Question: I have an image with id 'myimage'. It has a width of '300px' and height '100px'. each 100px wide portion has a unique color, like below
'''
------------------------
| red | green | blue |
------------------------
'''
Is it possible to use each portion (having width & height '100px') with different id so that the image can be used as a button with different functions to each portion??
Answer only if it is possible and comment for others.
thanks in advance...':)'

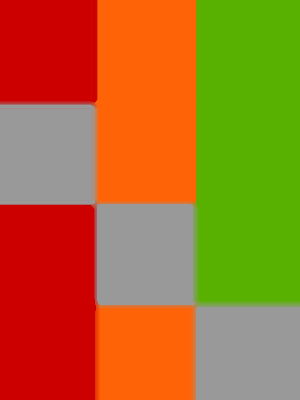
Answer: Set your image as a background image and give the parent div 'position:relative' property. Then use nested divs with 'position:absolute' each 100px apart from one another.
'''
<div id="wrap">
<div class="first"></div>
<div class="second"></div>
<div class="third"></div>
</div>
#wrap{
background:transparent url(...) no-repeat 0 0;
width:300px;
height:100px;
position:relative;
}
.first, .second, .third{
position:absolute;
top:0;
width:100px;
height:100px;
}
.first{
left:0;
}
.second{
left:100px;
}
.third{
left:200px;
}
'''
Now using JQuery you can reference each part individually.
'''
$('.first').click(function(){ // this is the first part
alert('first clicked')
})
'''
## Check working example at http://jsfiddle.net/PrMzr/